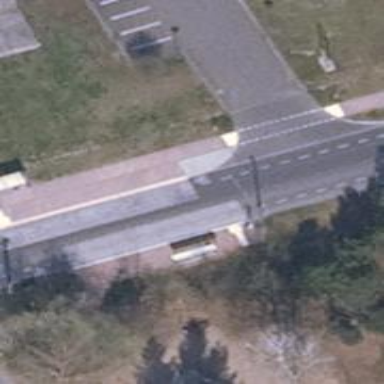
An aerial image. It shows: Public transport stop position.